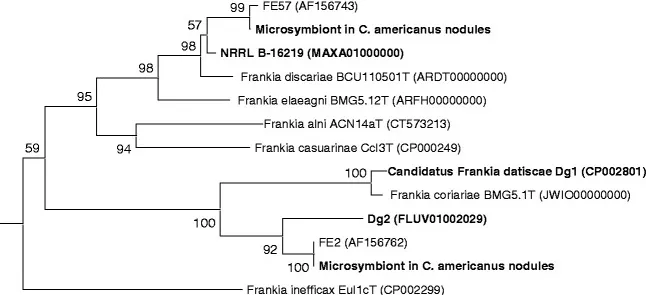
Neighbor-Joining phylogenetic tree based on glnA gene sequences. Bootstrap and probability values larger than 50% are only shown. Marked in bold are Frankia strains or microsymbionts with nod genes as present in their genomes or detected by PCR-sequencing analysis.
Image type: chart (chart)